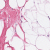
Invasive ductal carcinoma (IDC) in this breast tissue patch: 0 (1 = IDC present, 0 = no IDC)